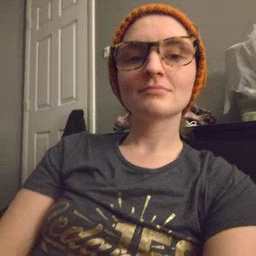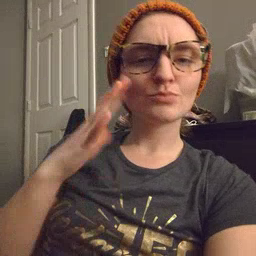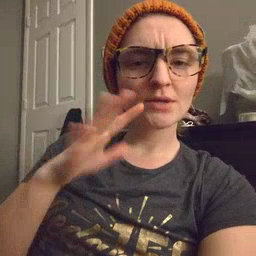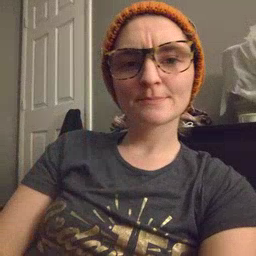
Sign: noisy